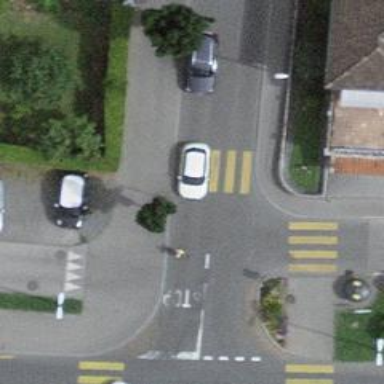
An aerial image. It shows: Zebra crossing on the road.